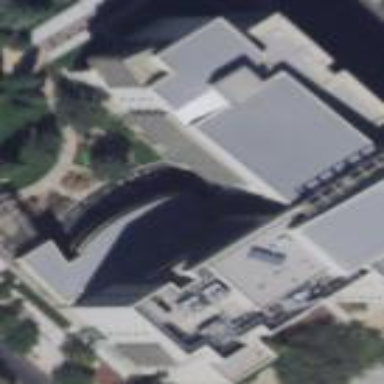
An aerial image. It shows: Courthouse building.